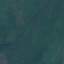
Land use / land cover: Pasture